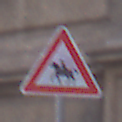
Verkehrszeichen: ReiterRechts
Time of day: SunriseSunset
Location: Outdoor (Urban)
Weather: PartlyCloudy
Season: NotSpecified
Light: Natural